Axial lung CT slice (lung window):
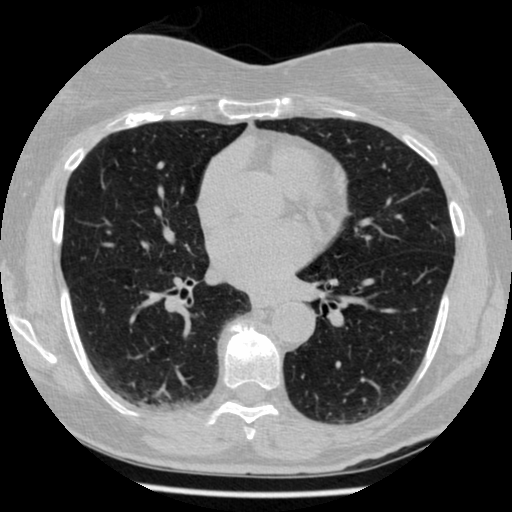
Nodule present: no